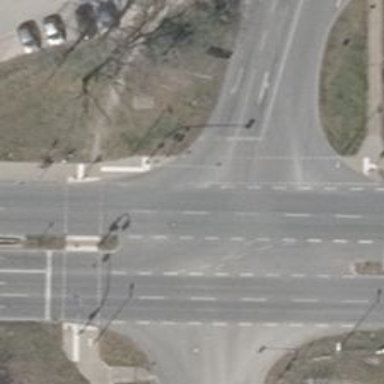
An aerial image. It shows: Crossing with traffic signals.